Question: I am trying to display warning message that has special character ''' ('&#39;') in span as text on a page that is using Jquery Mobile UI and knockout.js. Text is returned by javascript function and is encoded on .NET side. Problem is it gets interpreted as literal while same exact html in <URL> is interpreted like '''.
I have printed out function that returns the value in Chrome Dev tools in screenshot below, and you can see html too.

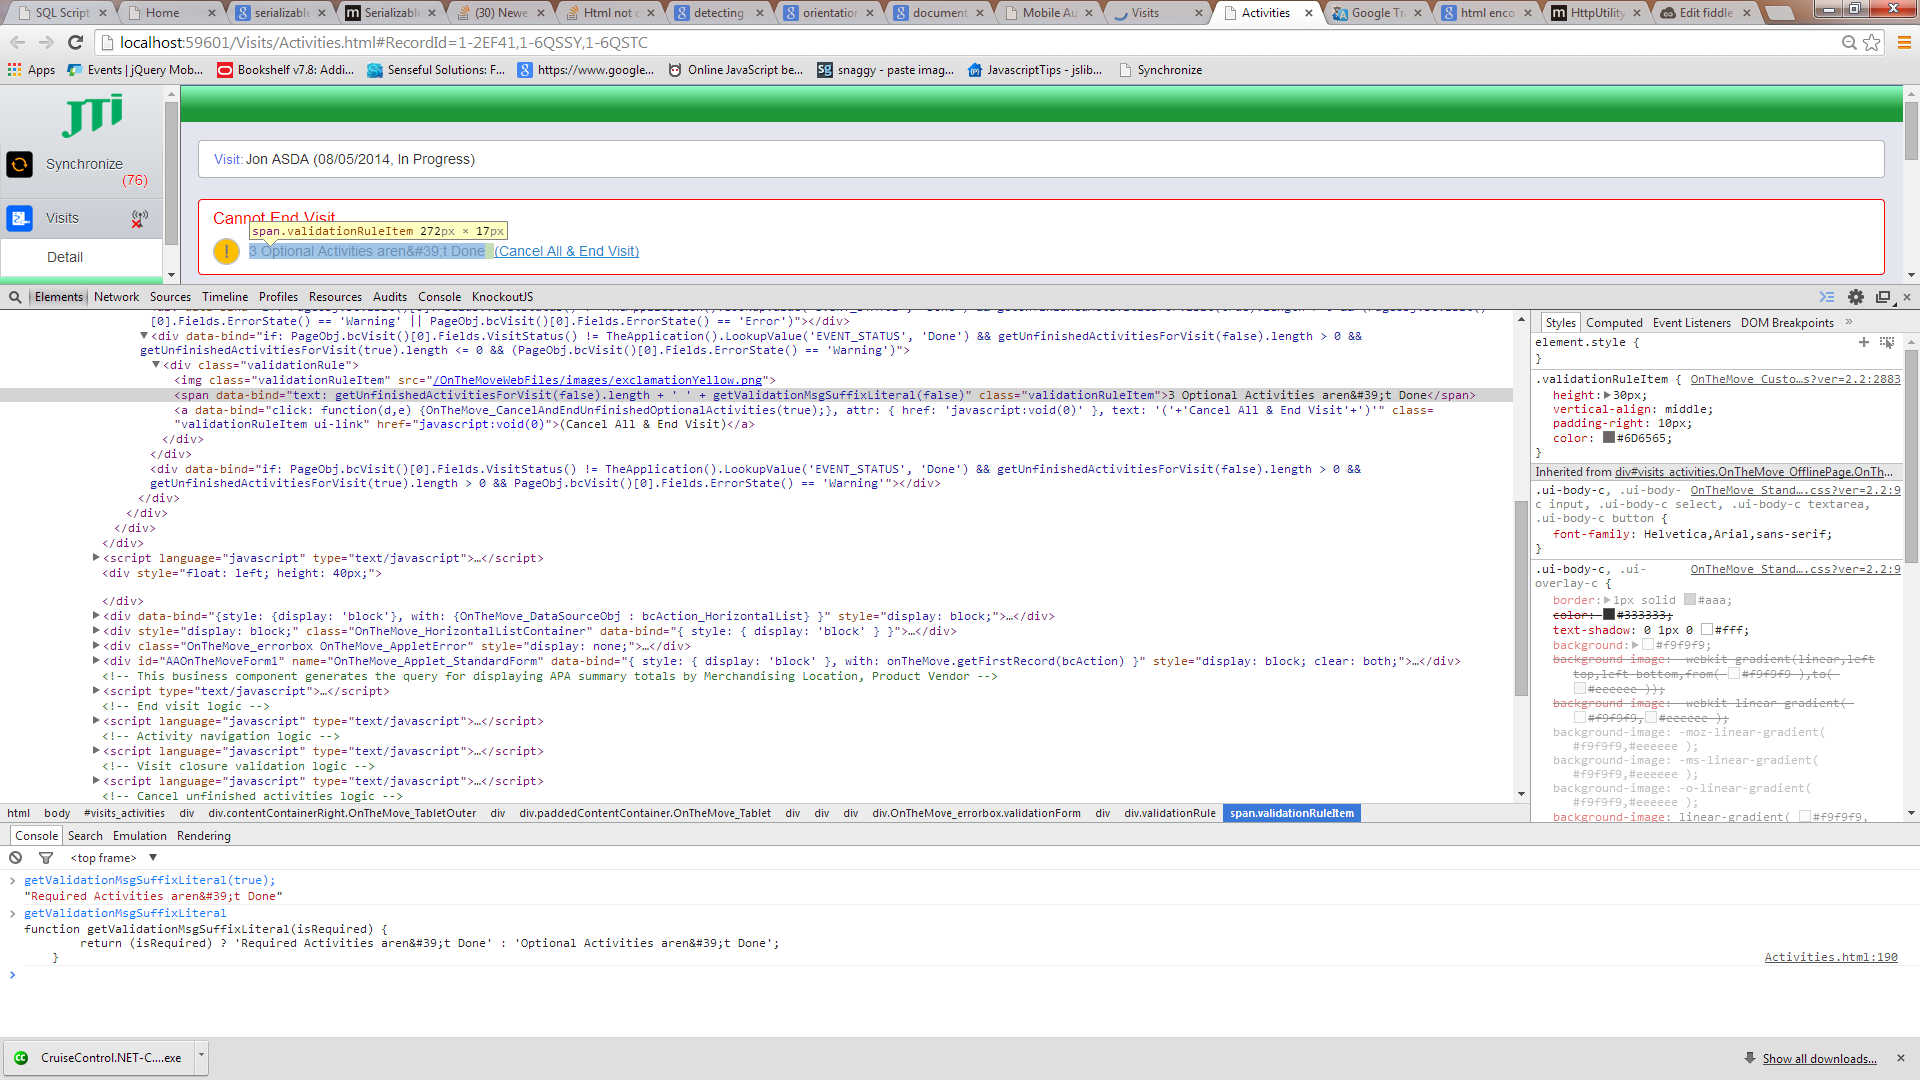
Answer: The problem is that the string you want to append is an HTML entity and it won't be rendered if you <URL>
Thanks to @Origineil for providing the <URL> with knockout that proves the same thing.
'''
<span data-bind="text: data"></span><br/> <!-- &#39; -->
<span data-bind="html: data"></span> <!-- ' -->
'''
And script
'''
var vm = {
data: ko.observable('3 Optional Activities aren&#39;t Done')
};
ko.applyBindings(vm)
'''